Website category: auto
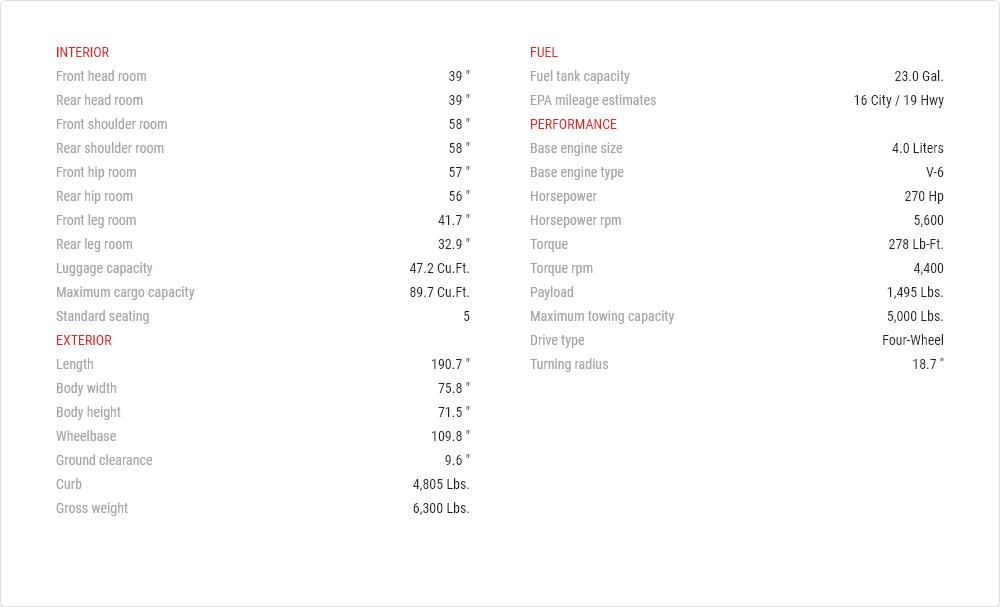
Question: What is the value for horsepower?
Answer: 270 hp

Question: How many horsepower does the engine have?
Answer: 270 hp

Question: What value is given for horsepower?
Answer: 270 hp

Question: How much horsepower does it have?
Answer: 270 hp

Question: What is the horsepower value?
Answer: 270 hp

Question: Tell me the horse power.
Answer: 270 hp

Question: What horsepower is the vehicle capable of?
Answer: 270 hp

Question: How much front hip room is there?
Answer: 57 "

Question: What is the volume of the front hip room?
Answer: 57 "

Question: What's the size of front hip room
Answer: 57 "

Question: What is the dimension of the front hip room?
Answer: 57 "